Question: Im creating a apps using Icenium(html,javascript and jquery mobile framework). one of the function of my apss is to change the language into french,english and german.
How can I do that? Without plug-in and with plugin ?
this is my Radio Button

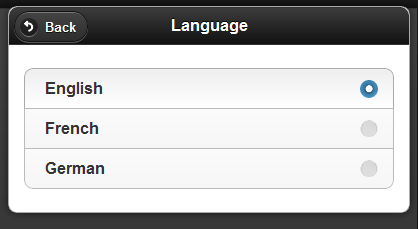
Answer: you can use javascript to detect an option select, i think onchange should work, and use it to load a dictionary or change to a translated version on the same page.